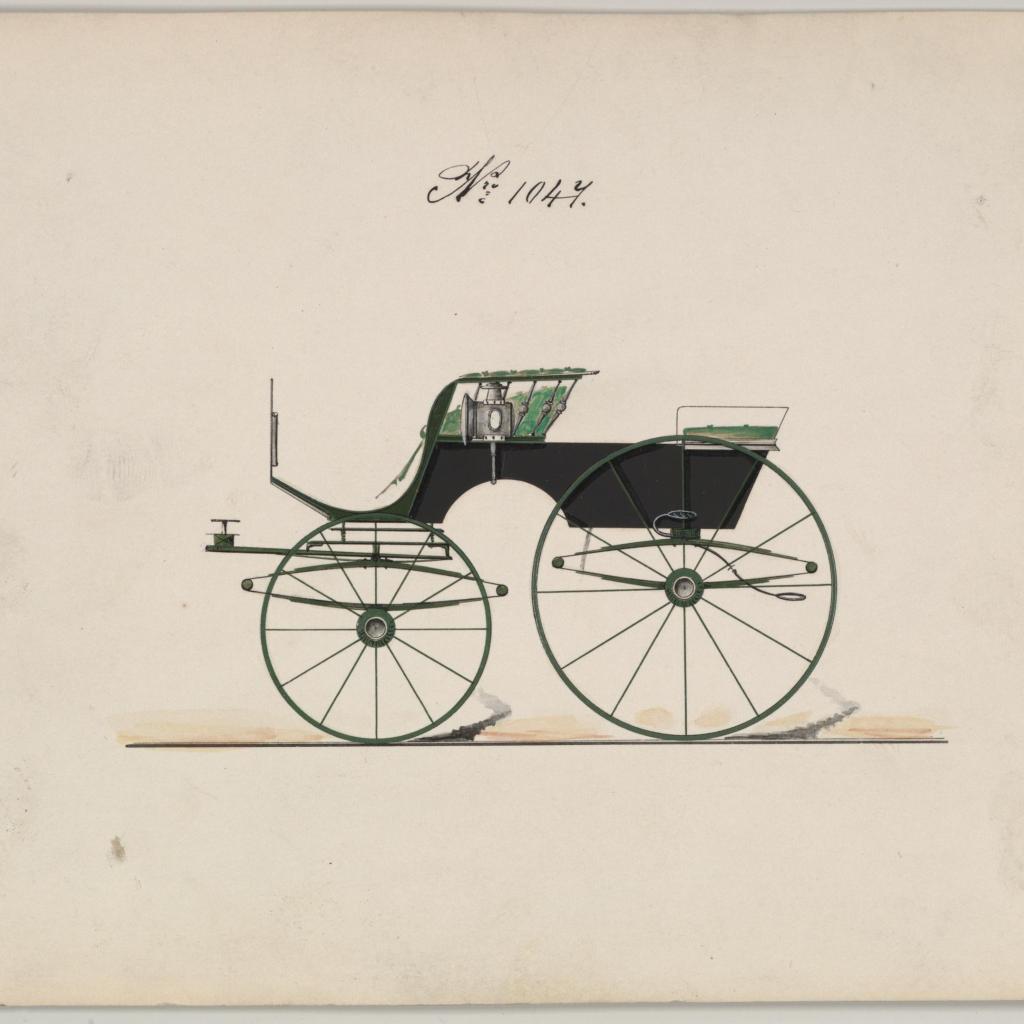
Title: Design for 4 seat Phaeton, no top, no. 1047
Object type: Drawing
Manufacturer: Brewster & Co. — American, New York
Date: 1850–70
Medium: Pen and black ink, watercolor and gouache with gum arabic
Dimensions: sheet: 6 3/8 x 8 3/8 in. (16.2 x 21.3 cm)
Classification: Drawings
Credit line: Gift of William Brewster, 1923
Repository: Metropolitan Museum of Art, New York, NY